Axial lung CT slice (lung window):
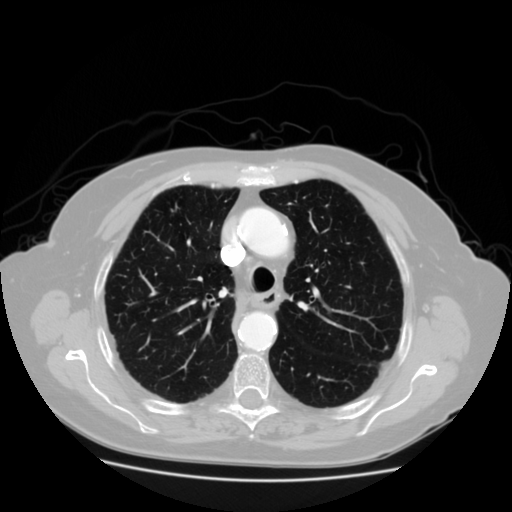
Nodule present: no